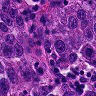
Metastatic tissue present: yes